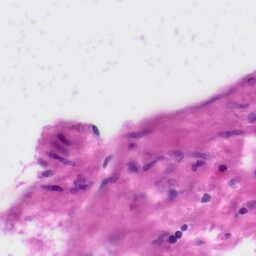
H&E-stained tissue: Liver